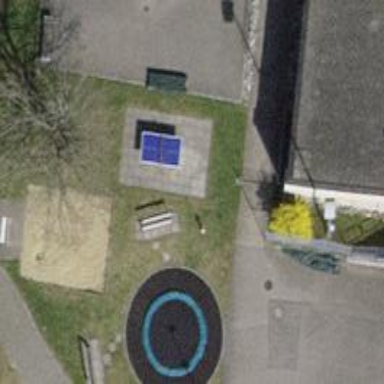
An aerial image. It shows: Pitch for leisure activities.